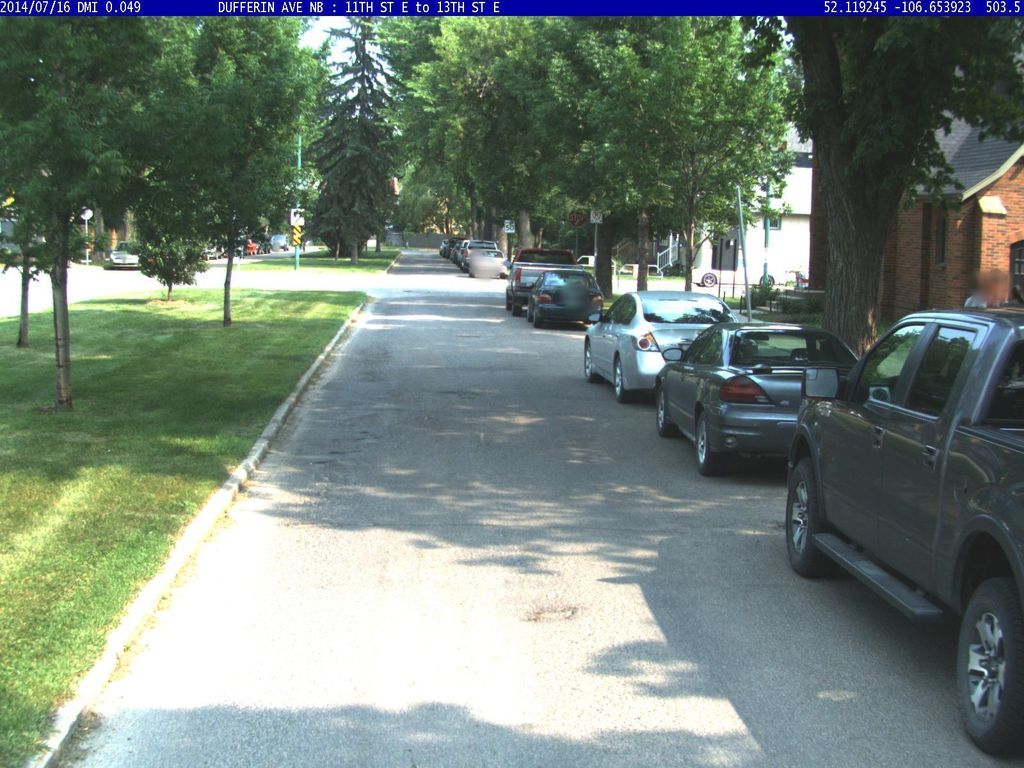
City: saskatoon